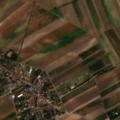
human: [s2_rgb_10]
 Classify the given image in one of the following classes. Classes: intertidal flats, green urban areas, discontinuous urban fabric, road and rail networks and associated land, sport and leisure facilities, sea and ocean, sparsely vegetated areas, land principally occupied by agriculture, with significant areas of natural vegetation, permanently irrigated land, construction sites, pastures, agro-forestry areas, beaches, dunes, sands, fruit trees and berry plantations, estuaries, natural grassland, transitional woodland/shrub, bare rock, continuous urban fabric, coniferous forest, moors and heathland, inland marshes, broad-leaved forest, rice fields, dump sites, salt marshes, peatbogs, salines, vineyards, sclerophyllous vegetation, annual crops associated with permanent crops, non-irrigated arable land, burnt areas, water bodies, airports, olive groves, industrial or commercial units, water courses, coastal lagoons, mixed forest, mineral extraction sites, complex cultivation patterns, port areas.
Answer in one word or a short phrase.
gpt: discontinuous urban fabric, non-irrigated arable land